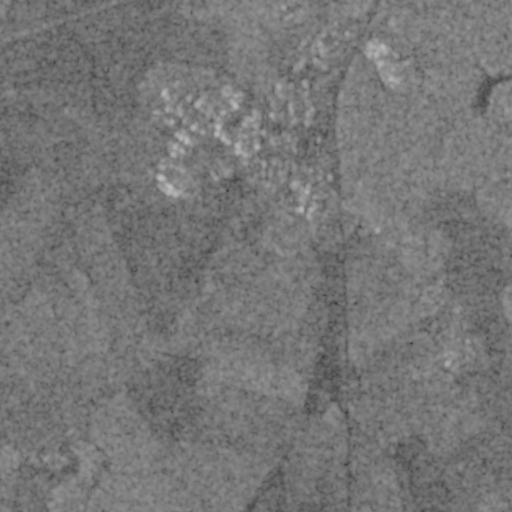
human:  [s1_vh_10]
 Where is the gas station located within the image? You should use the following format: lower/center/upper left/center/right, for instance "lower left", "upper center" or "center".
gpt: The gas station is located in the upper center of the image.
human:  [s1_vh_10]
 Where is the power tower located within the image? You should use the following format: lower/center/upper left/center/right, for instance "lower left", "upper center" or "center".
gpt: The power tower is located in the upper of the image.
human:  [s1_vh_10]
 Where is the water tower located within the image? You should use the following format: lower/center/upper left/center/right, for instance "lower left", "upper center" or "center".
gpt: The water tower is located in the upper right of the image.
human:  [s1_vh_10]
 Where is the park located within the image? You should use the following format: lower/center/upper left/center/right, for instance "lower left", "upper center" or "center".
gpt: There is no park in the image.

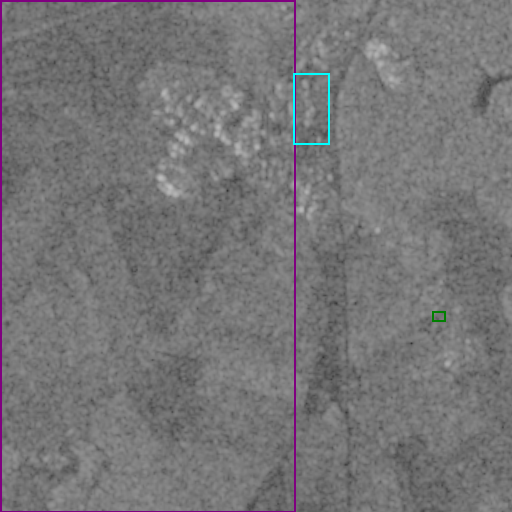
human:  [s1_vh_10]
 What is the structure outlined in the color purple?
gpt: The structure outlined in purple is a crop field.
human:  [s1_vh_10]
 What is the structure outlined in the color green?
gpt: The structure outlined in green is a park.
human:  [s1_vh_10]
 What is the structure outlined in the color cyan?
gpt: The structure outlined in cyan is a parking lot.
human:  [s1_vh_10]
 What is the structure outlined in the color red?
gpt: There is no red outline.